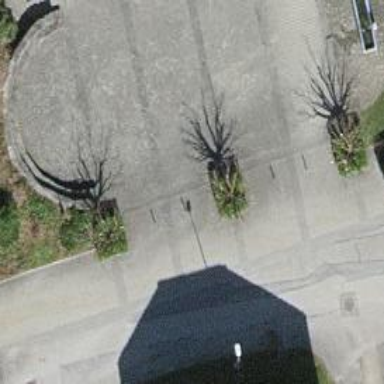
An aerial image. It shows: Bollard.